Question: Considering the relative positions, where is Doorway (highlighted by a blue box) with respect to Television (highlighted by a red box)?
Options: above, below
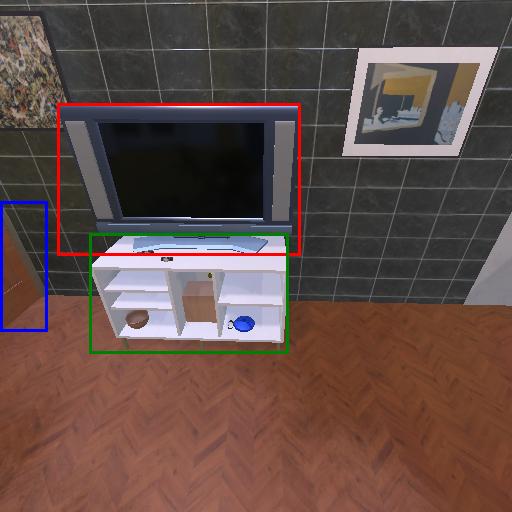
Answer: above